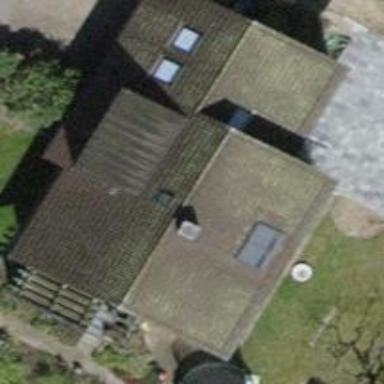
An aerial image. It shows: Building with tiled roof.